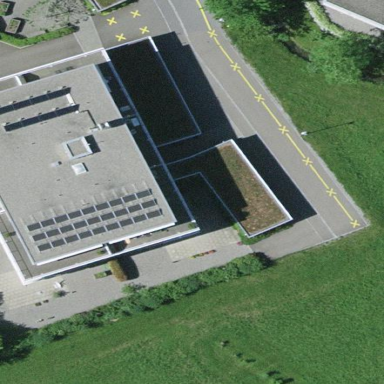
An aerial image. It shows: View of roof of building.